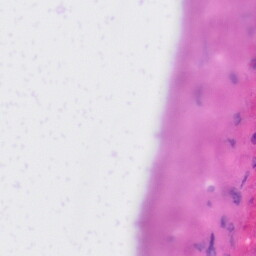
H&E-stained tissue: Liver